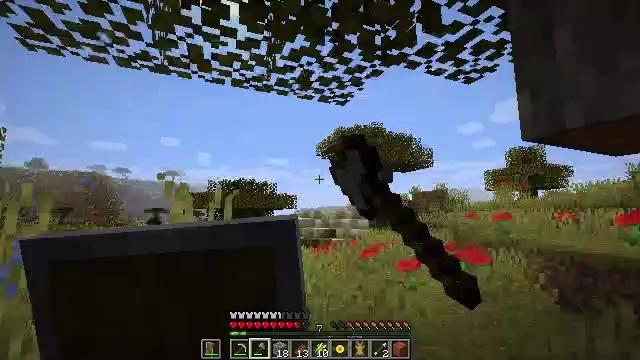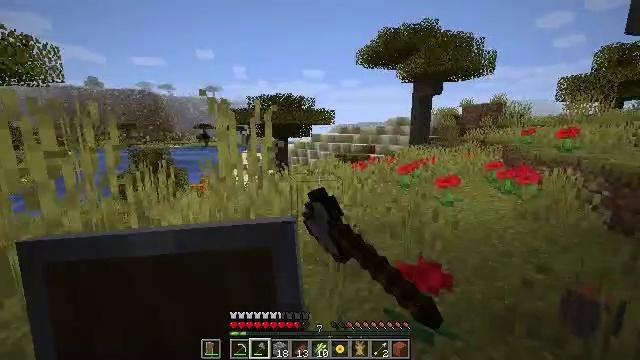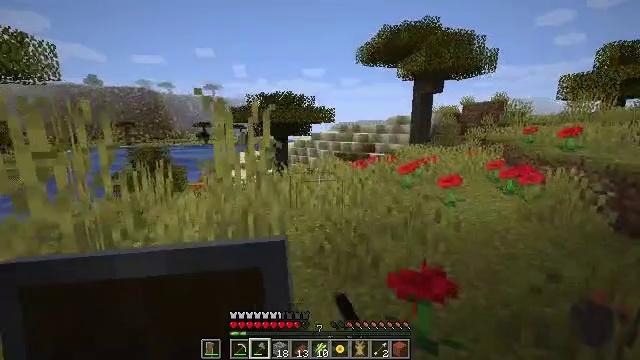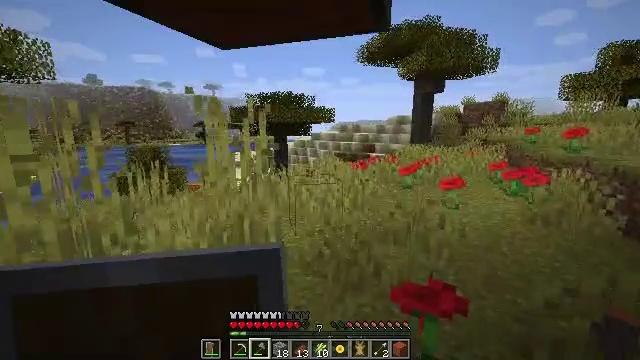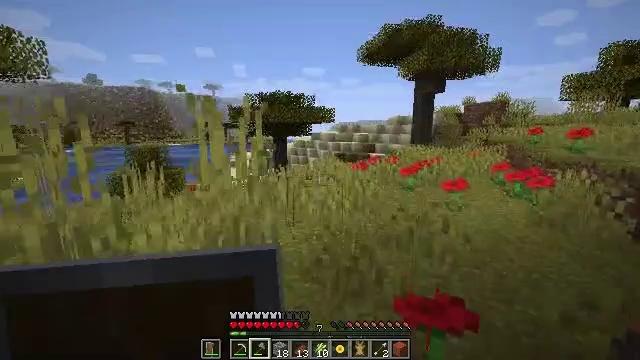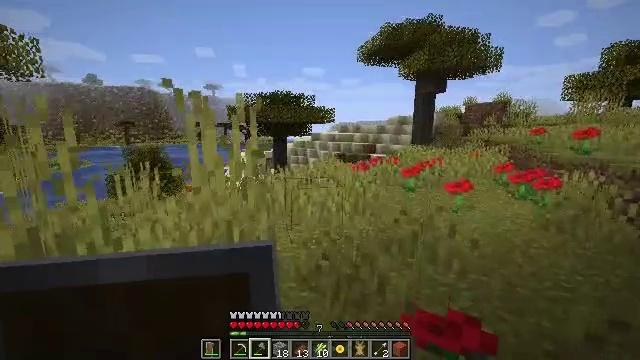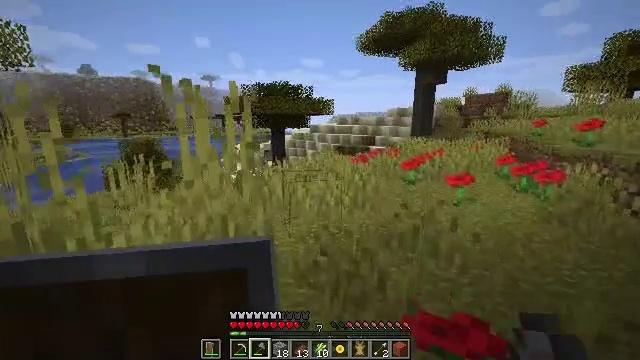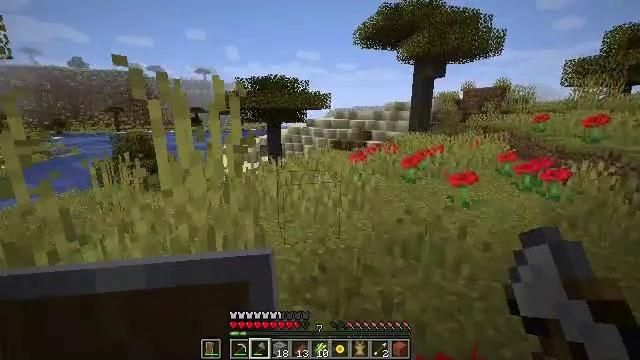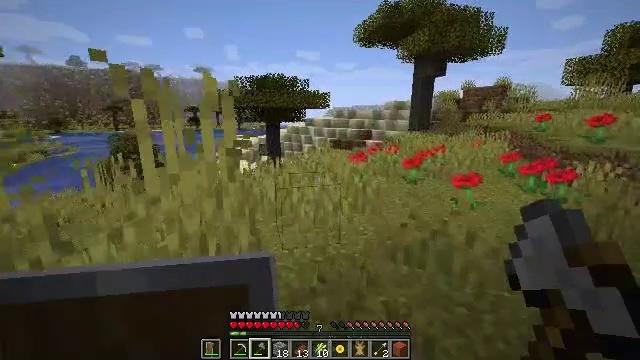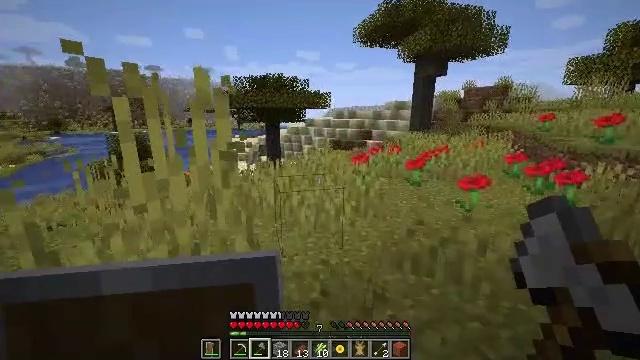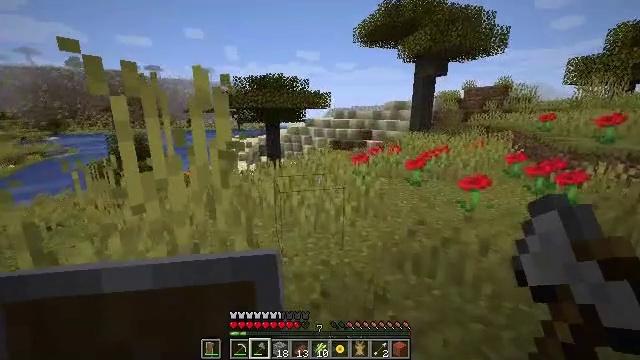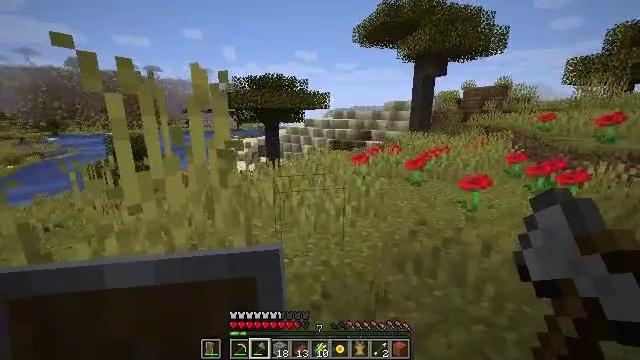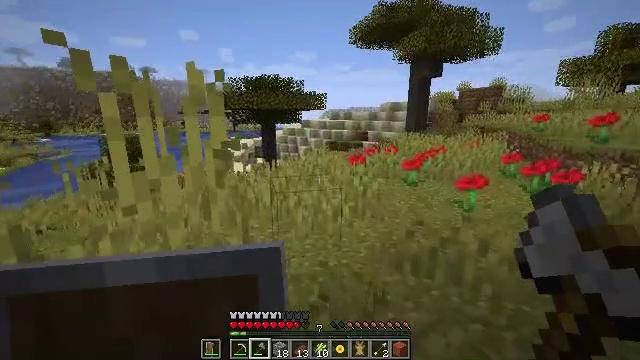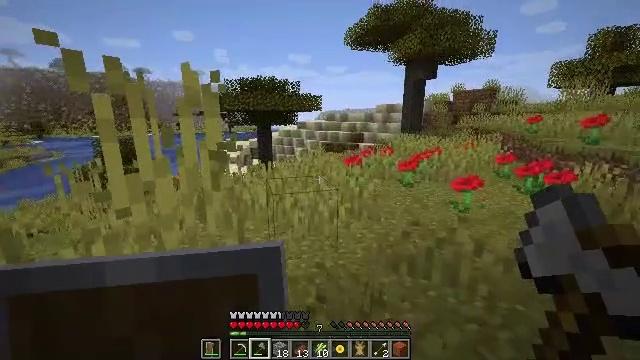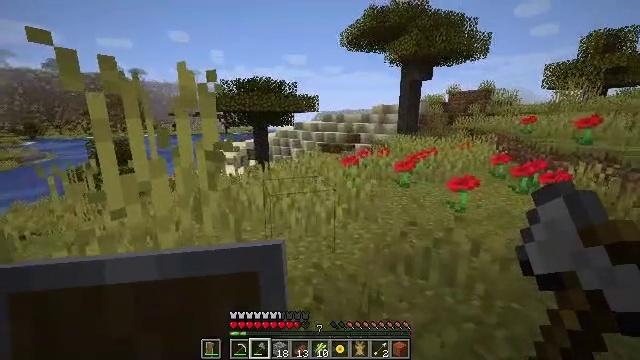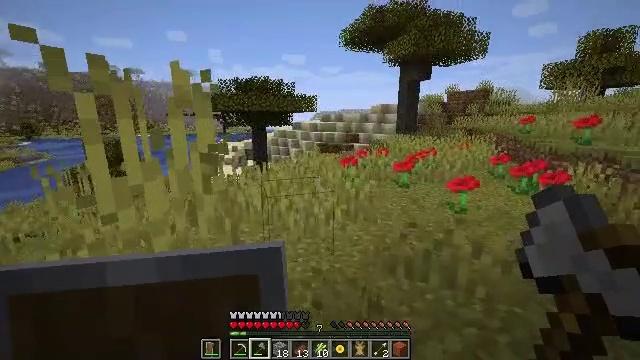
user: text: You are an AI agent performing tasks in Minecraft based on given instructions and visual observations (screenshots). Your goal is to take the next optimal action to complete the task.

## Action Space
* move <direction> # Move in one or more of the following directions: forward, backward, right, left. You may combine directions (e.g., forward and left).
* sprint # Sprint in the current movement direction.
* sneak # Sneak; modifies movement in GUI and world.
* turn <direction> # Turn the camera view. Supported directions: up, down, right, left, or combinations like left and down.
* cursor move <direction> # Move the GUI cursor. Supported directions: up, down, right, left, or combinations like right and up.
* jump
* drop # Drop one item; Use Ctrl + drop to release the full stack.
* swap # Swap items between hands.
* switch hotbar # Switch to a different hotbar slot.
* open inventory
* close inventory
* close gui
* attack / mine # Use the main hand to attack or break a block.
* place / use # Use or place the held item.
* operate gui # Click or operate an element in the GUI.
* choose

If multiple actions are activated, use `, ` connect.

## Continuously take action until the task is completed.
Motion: motion action
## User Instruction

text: Collect acacia logs by breaking the tree.
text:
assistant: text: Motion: turn left and down, attack / mine
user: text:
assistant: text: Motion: move forward
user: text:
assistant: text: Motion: move forward
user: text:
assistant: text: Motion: move forward
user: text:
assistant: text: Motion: move forward
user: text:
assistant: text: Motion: move forward, turn down
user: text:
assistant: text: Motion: move forward, turn down
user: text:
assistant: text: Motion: no_op
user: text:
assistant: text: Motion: no_op
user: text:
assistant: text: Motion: no_op
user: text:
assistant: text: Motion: no_op
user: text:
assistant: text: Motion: no_op
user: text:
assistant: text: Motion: no_op
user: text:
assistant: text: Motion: no_op
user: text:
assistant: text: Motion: move forward
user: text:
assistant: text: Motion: move forward, turn right
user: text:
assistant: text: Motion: move forward, turn right
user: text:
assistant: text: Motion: move forward
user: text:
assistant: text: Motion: move forward
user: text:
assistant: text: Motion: move forward
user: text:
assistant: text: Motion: move forward
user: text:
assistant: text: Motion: move forward
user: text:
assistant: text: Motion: move forward
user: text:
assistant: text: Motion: move forward
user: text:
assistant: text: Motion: move forward
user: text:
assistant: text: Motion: move forward
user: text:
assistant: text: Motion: move forward
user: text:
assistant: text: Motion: move forward
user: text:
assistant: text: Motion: move forward
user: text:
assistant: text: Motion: move forward